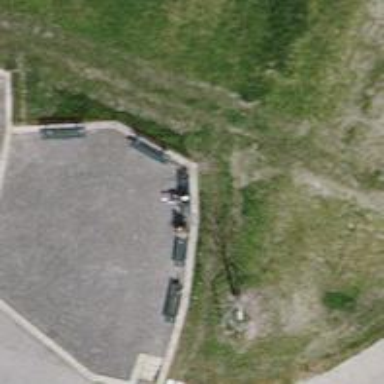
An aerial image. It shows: Bench for seating.